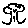
Label: tree